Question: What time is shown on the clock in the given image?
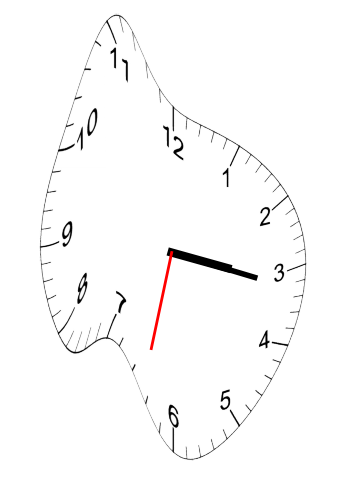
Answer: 03:16:32